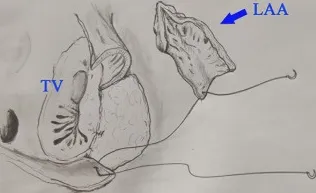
Surgical view of the reconstructed RA. (B,C) RA reconstruction using autologous LAA.
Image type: radiology (x_ray)